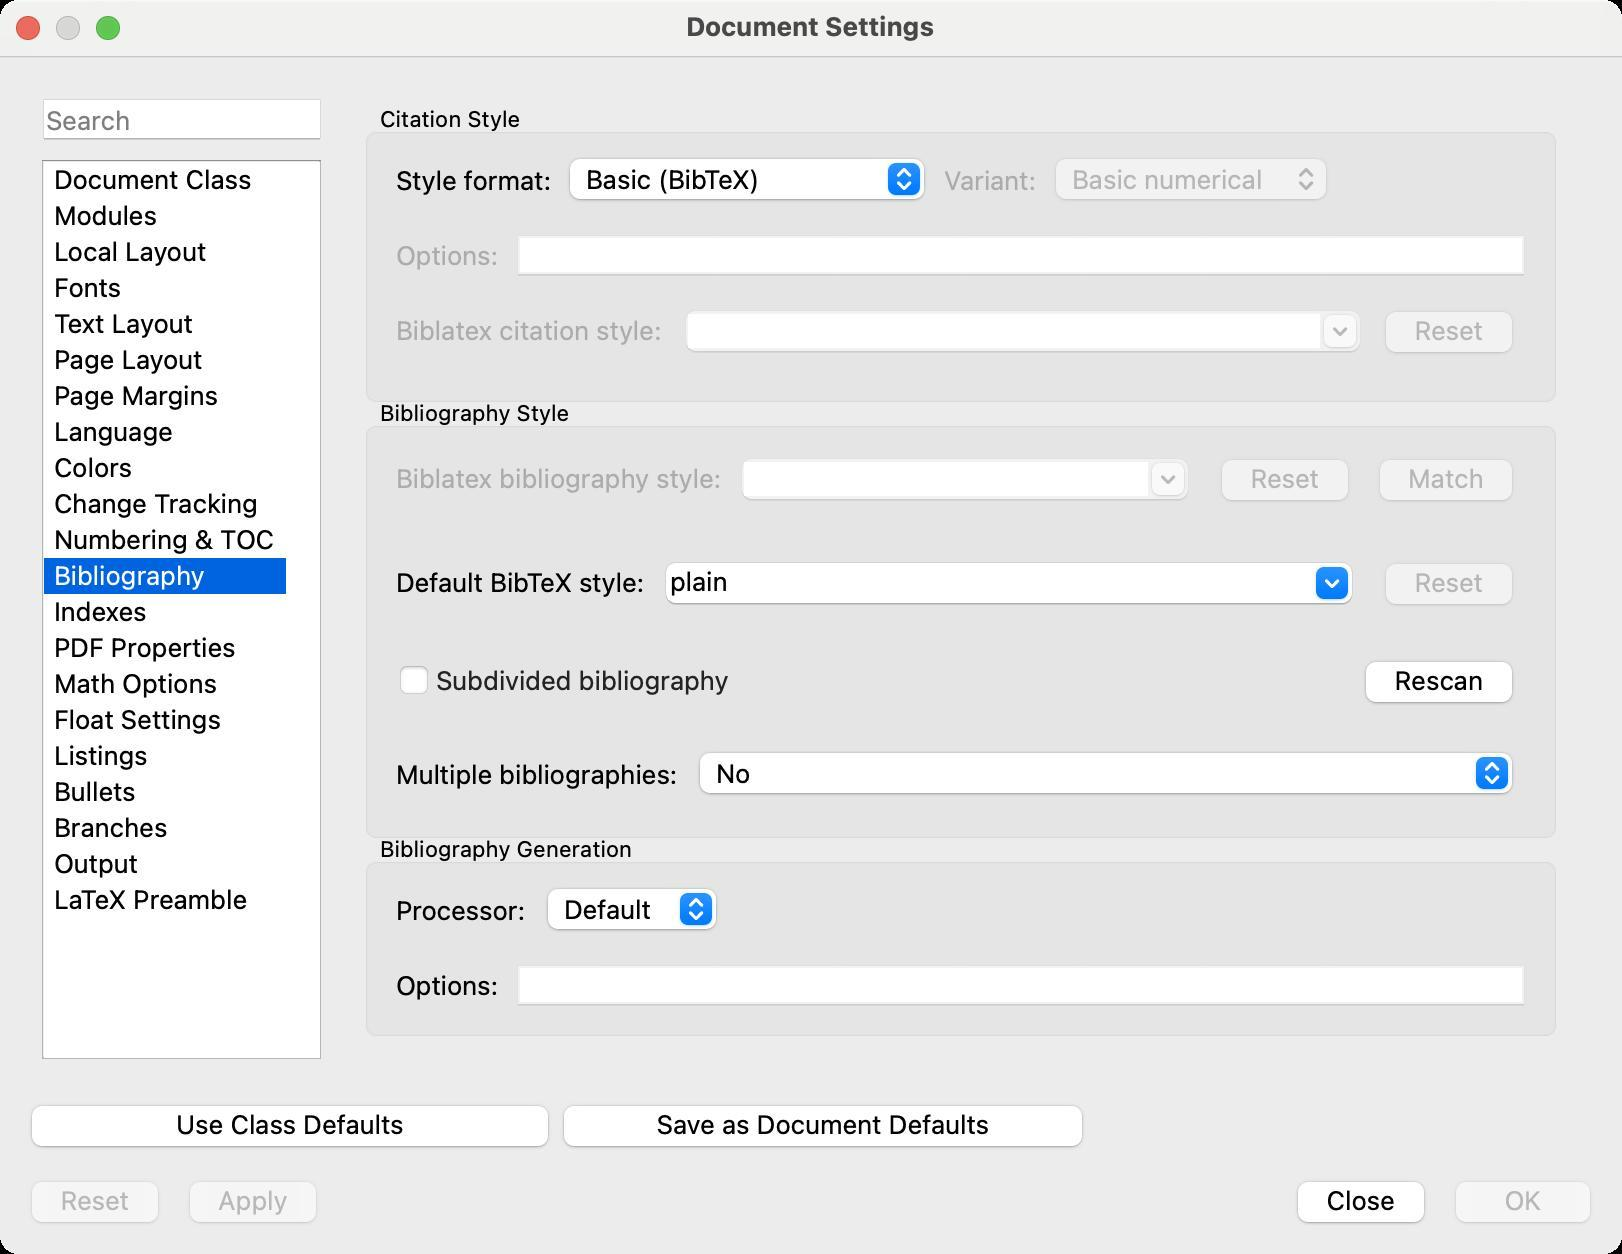
Accessibility tree:
{"name": "Document_Settings", "role": "AXWindow", "description": null, "role_description": "діалогове вікно", "value": null, "position": "270.00;142.00", "size": "811;627", "children": [{"name": "", "role": "AXGroup", "description": "", "role_description": "група", "value": null, "position": "9.00;586.00", "size": "793;32", "children": [{"name": "OK", "role": "AXButton", "description": "", "role_description": "кнопка", "value": null, "position": "721.00;586.00", "size": "81;32", "children": []}, {"name": "Close", "role": "AXButton", "description": "", "role_description": "кнопка", "value": null, "position": "642.00;586.00", "size": "77;32", "children": []}, {"name": "Apply", "role": "AXButton", "description": "", "role_description": "кнопка", "value": null, "position": "88.00;586.00", "size": "77;32", "children": []}, {"name": "Reset", "role": "AXButton", "description": "", "role_description": "кнопка", "value": null, "position": "9.00;586.00", "size": "77;32", "children": []}]}, {"name": "Use_Class_Defaults", "role": "AXButton", "description": "Reset to the default settings for the document class", "role_description": "кнопка", "value": null, "position": "9.00;548.00", "size": "272;32", "children": []}, {"name": "Save_as_Document_Defaults", "role": "AXButton", "description": "Save settings as defaults for new documents", "role_description": "кнопка", "value": null, "position": "275.00;548.00", "size": "273;32", "children": []}, {"name": "", "role": "AXTextField", "description": "Search", "role_description": "текстове поле", "value": "", "position": "21.00;49.00", "size": "140;21", "children": []}, {"name": "", "role": "AXGroup", "description": "", "role_description": "група", "value": null, "position": "21.00;80.00", "size": "140;450", "children": [{"name": "Document_Class", "role": "AXGroup", "description": "", "role_description": "група", "value": null, "position": "22.00;81.00", "size": "121;18", "children": []}, {"name": "Modules", "role": "AXGroup", "description": "", "role_description": "група", "value": null, "position": "22.00;99.00", "size": "121;18", "children": []}, {"name": "Local_Layout", "role": "AXGroup", "description": "", "role_description": "група", "value": null, "position": "22.00;117.00", "size": "121;18", "children": []}, {"name": "Fonts", "role": "AXGroup", "description": "", "role_description": "група", "value": null, "position": "22.00;135.00", "size": "121;18", "children": []}, {"name": "Text_Layout", "role": "AXGroup", "description": "", "role_description": "група", "value": null, "position": "22.00;153.00", "size": "121;18", "children": []}, {"name": "Page_Layout", "role": "AXGroup", "description": "", "role_description": "група", "value": null, "position": "22.00;171.00", "size": "121;18", "children": []}, {"name": "Page_Margins", "role": "AXGroup", "description": "", "role_description": "група", "value": null, "position": "22.00;189.00", "size": "121;18", "children": []}, {"name": "Language", "role": "AXGroup", "description": "", "role_description": "група", "value": null, "position": "22.00;207.00", "size": "121;18", "children": []}, {"name": "Colors", "role": "AXGroup", "description": "", "role_description": "група", "value": null, "position": "22.00;225.00", "size": "121;18", "children": []}, {"name": "Change_Tracking", "role": "AXGroup", "description": "", "role_description": "група", "value": null, "position": "22.00;243.00", "size": "121;18", "children": []}, {"name": "Numbering_&_TOC", "role": "AXGroup", "description": "", "role_description": "група", "value": null, "position": "22.00;261.00", "size": "121;18", "children": []}, {"name": "Bibliography", "role": "AXGroup", "description": "", "role_description": "група", "value": null, "position": "22.00;279.00", "size": "121;18", "children": []}, {"name": "Indexes", "role": "AXGroup", "description": "", "role_description": "група", "value": null, "position": "22.00;297.00", "size": "121;18", "children": []}, {"name": "PDF_Properties", "role": "AXGroup", "description": "", "role_description": "група", "value": null, "position": "22.00;315.00", "size": "121;18", "children": []}, {"name": "Math_Options", "role": "AXGroup", "description": "", "role_description": "група", "value": null, "position": "22.00;333.00", "size": "121;18", "children": []}, {"name": "Float_Settings", "role": "AXGroup", "description": "", "role_description": "група", "value": null, "position": "22.00;351.00", "size": "121;18", "children": []}, {"name": "Listings", "role": "AXGroup", "description": "", "role_description": "група", "value": null, "position": "22.00;369.00", "size": "121;18", "children": []}, {"name": "Bullets", "role": "AXGroup", "description": "", "role_description": "група", "value": null, "position": "22.00;387.00", "size": "121;18", "children": []}, {"name": "Branches", "role": "AXGroup", "description": "", "role_description": "група", "value": null, "position": "22.00;405.00", "size": "121;18", "children": []}, {"name": "Output", "role": "AXGroup", "description": "", "role_description": "група", "value": null, "position": "22.00;423.00", "size": "121;18", "children": []}, {"name": "LaTeX_Preamble", "role": "AXGroup", "description": "", "role_description": "група", "value": null, "position": "22.00;441.00", "size": "121;18", "children": []}]}, {"name": "", "role": "AXGroup", "description": "", "role_description": "група", "value": null, "position": "171.00;49.00", "size": "619;481", "children": [{"name": "Citation_Style", "role": "AXGroup", "description": "", "role_description": "група", "value": null, "position": "183.00;49.00", "size": "595;153", "children": [{"name": null, "role": "AXStaticText", "description": "", "role_description": "текст", "value": "Style format:", "position": "198.00;77.00", "size": "78;26", "children": []}, {"name": "Basic_(BibTeX)", "role": "AXComboBox", "description": "A selection of different style format approaches (such as natbib) that respectively provide support for specific citation and bibliography styles. Expand to get more information.", "role_description": "контейнер вибору", "value": null, "position": "279.00;75.00", "size": "190;32", "children": [{"name": "", "role": "AXList", "description": "", "role_description": "список", "value": null, "position": "-270.00;-142.00", "size": "0;0", "children": [{"name": "Basic_(BibTeX)", "role": "AXStaticText", "description": "", "role_description": "текст", "value": null, "position": "-270.00;-142.00", "size": "686;18", "children": []}, {"name": "Biblatex", "role": "AXStaticText", "description": "", "role_description": "текст", "value": null, "position": "-270.00;-124.00", "size": "686;18", "children": []}, {"name": "Biblatex_(natbib_mode)", "role": "AXStaticText", "description": "", "role_description": "текст", "value": null, "position": "-270.00;-106.00", "size": "686;18", "children": []}, {"name": "Jurabib_(BibTeX)", "role": "AXStaticText", "description": "", "role_description": "текст", "value": null, "position": "-270.00;-88.00", "size": "686;18", "children": []}, {"name": "Natbib_(BibTeX)", "role": "AXStaticText", "description": "", "role_description": "текст", "value": null, "position": "-270.00;-70.00", "size": "686;18", "children": []}]}]}, {"name": null, "role": "AXStaticText", "description": "", "role_description": "текст", "value": "Variant:", "position": "472.00;77.00", "size": "47;26", "children": []}, {"name": "Basic_numerical", "role": "AXComboBox", "description": "Provides available cite style variants.", "role_description": "контейнер вибору", "value": null, "position": "522.00;75.00", "size": "148;32", "children": [{"name": "", "role": "AXList", "description": "", "role_description": "список", "value": null, "position": "-270.00;-142.00", "size": "0;0", "children": [{"name": "Basic_numerical", "role": "AXStaticText", "description": "", "role_description": "текст", "value": null, "position": "-270.00;-142.00", "size": "686;18", "children": []}]}]}, {"name": null, "role": "AXStaticText", "description": "", "role_description": "текст", "value": "Options:", "position": "198.00;117.00", "size": "52;21", "children": []}, {"name": "Options:", "role": "AXTextField", "description": "Here you can enter further options of the bibliography package", "role_description": "текстове поле", "value": "", "position": "258.00;117.00", "size": "505;21", "children": []}, {"name": null, "role": "AXStaticText", "description": "", "role_description": "текст", "value": "Biblatex citation style:", "position": "198.00;152.00", "size": "133;26", "children": []}, {"name": "Biblatex_citation_style:", "role": "AXComboBox", "description": "The style that determines the layout of the citations", "role_description": "контейнер вибору", "value": null, "position": "338.00;150.00", "size": "347;32", "children": [{"name": "", "role": "AXList", "description": "", "role_description": "список", "value": null, "position": "-270.00;-142.00", "size": "0;0", "children": []}, {"name": "", "role": "AXTextField", "description": "", "role_description": "текстове поле", "value": "", "position": "344.00;157.00", "size": "316;17", "children": []}]}, {"name": "Reset", "role": "AXButton", "description": "Reset to the preset default", "role_description": "кнопка", "value": null, "position": "686.00;151.00", "size": "77;32", "children": []}]}, {"name": "Bibliography_Style", "role": "AXGroup", "description": "", "role_description": "група", "value": null, "position": "183.00;196.00", "size": "595;224", "children": [{"name": null, "role": "AXStaticText", "description": "", "role_description": "текст", "value": "Biblatex bibliography style:", "position": "198.00;226.00", "size": "163;26", "children": []}, {"name": "Biblatex_bibliography_style:", "role": "AXComboBox", "description": "The style that determines the layout of the biblatex-generated bibliography", "role_description": "контейнер вибору", "value": null, "position": "366.00;224.00", "size": "233;32", "children": [{"name": "", "role": "AXList", "description": "", "role_description": "список", "value": null, "position": "-270.00;-142.00", "size": "0;0", "children": []}, {"name": "", "role": "AXTextField", "description": "", "role_description": "текстове поле", "value": "", "position": "372.00;231.00", "size": "202;17", "children": []}]}, {"name": "Reset", "role": "AXButton", "description": "Reset to the preset default", "role_description": "кнопка", "value": null, "position": "604.00;225.00", "size": "77;32", "children": []}, {"name": "Match", "role": "AXButton", "description": "Match biblatex bibliography with citation style", "role_description": "кнопка", "value": null, "position": "683.00;225.00", "size": "80;32", "children": []}, {"name": null, "role": "AXStaticText", "description": "", "role_description": "текст", "value": "Default BibTeX style:", "position": "198.00;278.00", "size": "125;26", "children": []}, {"name": "plain", "role": "AXComboBox", "description": "Here, you can define a BibTeX style that is suggested in the BibTeX dialog by default", "role_description": "контейнер вибору", "value": null, "position": "328.00;276.00", "size": "353;32", "children": [{"name": "", "role": "AXList", "description": "", "role_description": "список", "value": null, "position": "-270.00;-142.00", "size": "0;0", "children": [{"name": "plain", "role": "AXStaticText", "description": "", "role_description": "текст", "value": null, "position": "-270.00;-142.00", "size": "640;16", "children": []}]}, {"name": "", "role": "AXTextField", "description": "", "role_description": "текстове поле", "value": "plain", "position": "334.00;283.00", "size": "322;17", "children": []}]}, {"name": "Reset", "role": "AXButton", "description": "Reset to the preset default", "role_description": "кнопка", "value": null, "position": "686.00;277.00", "size": "77;32", "children": []}, {"name": "Subdivided_bibliography", "role": "AXCheckBox", "description": "Select this if you want to split your bibliography into sections", "role_description": "галочка", "value": 0, "position": "198.00;330.00", "size": "170;20", "children": []}, {"name": "Rescan", "role": "AXButton", "description": "Rescan style files", "role_description": "кнопка", "value": null, "position": "676.00;326.00", "size": "87;32", "children": []}, {"name": null, "role": "AXStaticText", "description": "", "role_description": "текст", "value": "Multiple bibliographies:", "position": "198.00;374.00", "size": "141;26", "children": []}, {"name": "No", "role": "AXComboBox", "description": "Generate a bibliography per defined unit.", "role_description": "контейнер вибору", "value": null, "position": "344.00;372.00", "size": "419;32", "children": [{"name": "", "role": "AXList", "description": "", "role_description": "список", "value": null, "position": "-270.00;-142.00", "size": "0;0", "children": [{"name": "No", "role": "AXStaticText", "description": "", "role_description": "текст", "value": null, "position": "-270.00;-142.00", "size": "686;18", "children": []}, {"name": "per_part", "role": "AXStaticText", "description": "", "role_description": "текст", "value": null, "position": "-270.00;-124.00", "size": "686;18", "children": []}, {"name": "per_section", "role": "AXStaticText", "description": "", "role_description": "текст", "value": null, "position": "-270.00;-106.00", "size": "686;18", "children": []}, {"name": "per_subsection", "role": "AXStaticText", "description": "", "role_description": "текст", "value": null, "position": "-270.00;-88.00", "size": "686;18", "children": []}, {"name": "per_child_document", "role": "AXStaticText", "description": "", "role_description": "текст", "value": null, "position": "-270.00;-70.00", "size": "686;18", "children": []}]}]}]}, {"name": "Bibliography_Generation", "role": "AXGroup", "description": "Here you can define an alternative program to or specific options of BibTeX.", "role_description": "група", "value": null, "position": "183.00;414.00", "size": "595;105", "children": [{"name": null, "role": "AXStaticText", "description": "", "role_description": "текст", "value": "Processor:", "position": "198.00;442.00", "size": "65;26", "children": []}, {"name": "Default", "role": "AXComboBox", "description": "Select a processor", "role_description": "контейнер вибору", "value": null, "position": "268.00;440.00", "size": "97;32", "children": [{"name": "", "role": "AXList", "description": "", "role_description": "список", "value": null, "position": "-270.00;-142.00", "size": "0;0", "children": [{"name": "Default", "role": "AXStaticText", "description": "", "role_description": "текст", "value": null, "position": "-270.00;-142.00", "size": "686;18", "children": []}]}]}, {"name": null, "role": "AXStaticText", "description": "", "role_description": "текст", "value": "Options:", "position": "198.00;482.00", "size": "52;21", "children": []}, {"name": "Options:", "role": "AXTextField", "description": "Define options such as --min-crossrefs (see the documentation of BibTeX)", "role_description": "текстове поле", "value": "", "position": "258.00;482.00", "size": "505;21", "children": []}]}]}, {"name": "", "role": "AXGrowArea", "description": "", "role_description": "область розширення", "value": null, "position": "811.00;605.00", "size": "0;22", "children": []}, {"name": null, "role": "AXButton", "description": null, "role_description": "кнопка закривання", "value": null, "position": "7.00;6.00", "size": "14;16", "children": []}, {"name": null, "role": "AXButton", "description": null, "role_description": "кнопка оптимізації", "value": null, "position": "47.00;6.00", "size": "14;16", "children": [{"name": null, "role": "AXGroup", "description": null, "role_description": "група", "value": null, "position": "47.00;6.00", "size": "14;16", "children": [{"name": null, "role": "AXGroup", "description": null, "role_description": "група", "value": null, "position": "47.00;6.00", "size": "14;16", "children": []}]}]}, {"name": null, "role": "AXButton", "description": null, "role_description": "кнопка згортання", "value": null, "position": "27.00;6.00", "size": "14;16", "children": []}, {"name": null, "role": "AXStaticText", "description": null, "role_description": "текст", "value": "Document Settings", "position": "341.00;5.00", "size": "129;16", "children": []}]}